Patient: sex M, age 26
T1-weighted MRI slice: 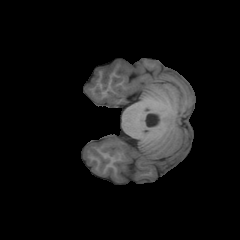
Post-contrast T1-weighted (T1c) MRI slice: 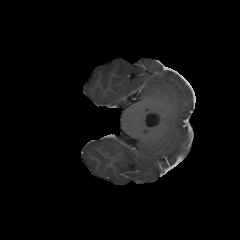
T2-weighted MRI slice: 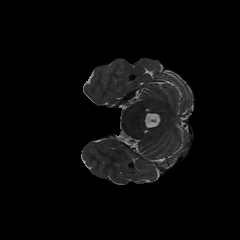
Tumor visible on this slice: no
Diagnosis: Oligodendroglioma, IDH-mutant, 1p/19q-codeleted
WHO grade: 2